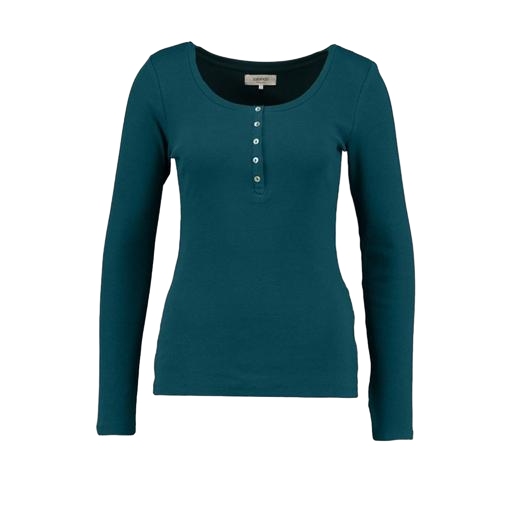
dark teal colored long sleeve, green long-sleeve round-neck tee, blue scoop-neck long-sleeve t-shirt, white background